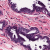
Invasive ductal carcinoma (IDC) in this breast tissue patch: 0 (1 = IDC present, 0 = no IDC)